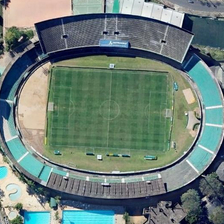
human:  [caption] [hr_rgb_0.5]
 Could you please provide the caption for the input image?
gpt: some green trees and buildings are near a large stadium with a football field in it .

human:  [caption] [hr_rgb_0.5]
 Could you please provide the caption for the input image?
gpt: some green trees and buildings are near a large stadium with a football field in it .

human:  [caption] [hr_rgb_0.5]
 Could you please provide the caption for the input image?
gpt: some green trees and buildings are near a large stadium with a football field in it .

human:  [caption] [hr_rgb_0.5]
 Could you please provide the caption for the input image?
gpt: some green trees and buildings are near a large stadium with a football field in it .

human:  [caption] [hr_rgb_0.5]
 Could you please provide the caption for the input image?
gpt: some green trees and buildings are near a large stadium with a football field in it .